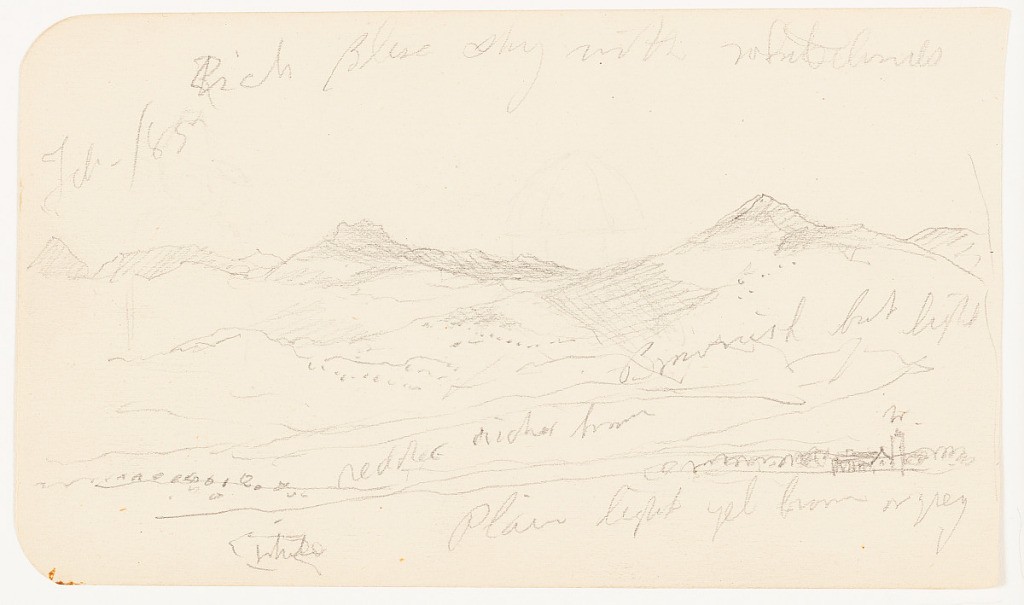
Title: Mountains in Mexico
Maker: Frederic Edwin Church, American, 1826–1900
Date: February 1885
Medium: Graphite on off-white wove paper; verso: graphite
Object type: drawing
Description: Landscape sketch of a rugged mountain ridge in Mexico. Viewed across a plain that covers gently rolling terrain in the foreground and middle distance, the mountain range includes a sharp peak at center right and several craggy ridges at center left. Large portions of the range are darkened by shadow. At center, an extremely faint sketch of a church dome is visible.

Verso: Botanical sketch showing a loosely rendered view of a tree's dense canopy in Mexico. At center, several branches are visible, flanked by billowing and loosely sketched masses of leaves at left and right.